Question: net mvc 3. I want to display the pdf file as a part of aspx page for preview purpose.
i don't want to use IFrame control. can we do this ?
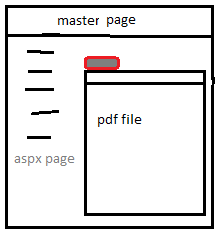
Answer: I know you said no frames, but Google PDF viewer seems to be the most popular:
'''
<iframe src="http://docs.google.com/gview?url=http://example.com/mypdf.pdf&embedded=true"
style="width:718px; height:700px;" frameborder="0"></iframe>
'''
And you can try:
'''
<embed src="http://yoursite.com/the.pdf" width="500" height="375">
'''
<URL>